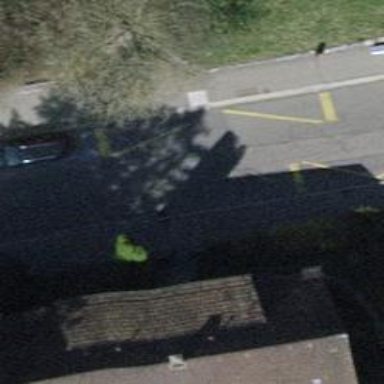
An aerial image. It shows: Bus stop with designated public transport stop position.